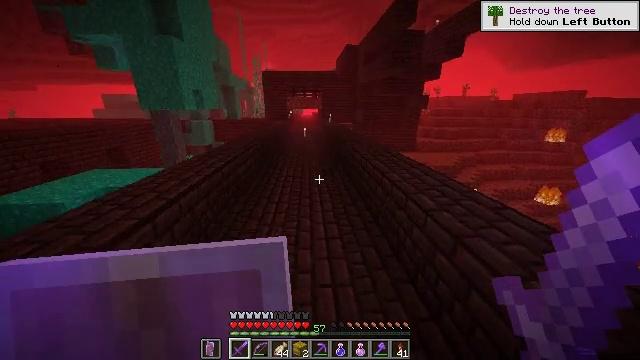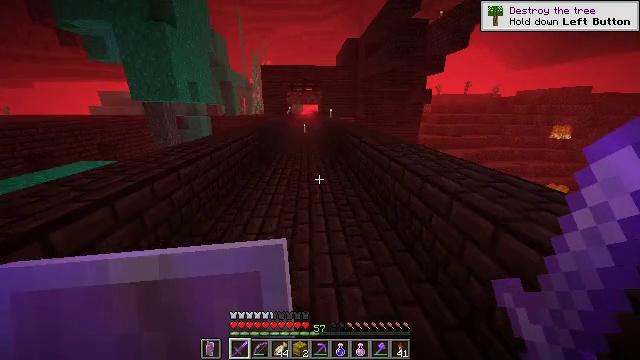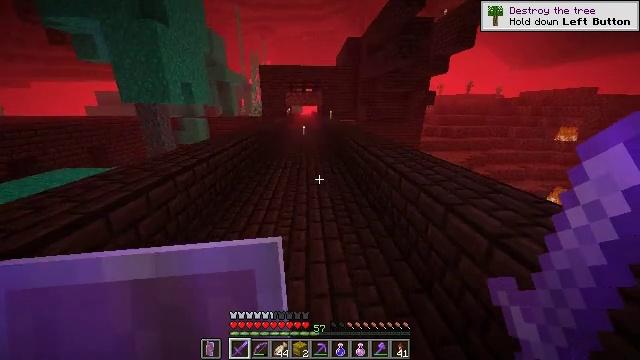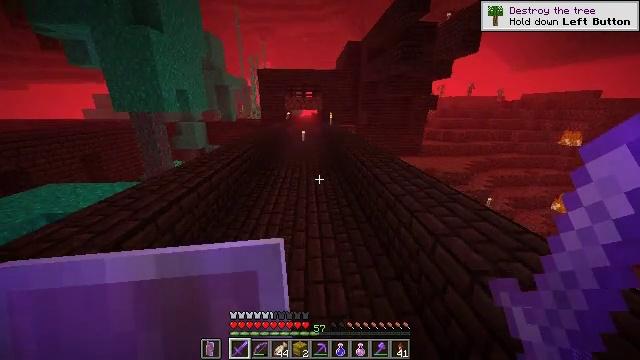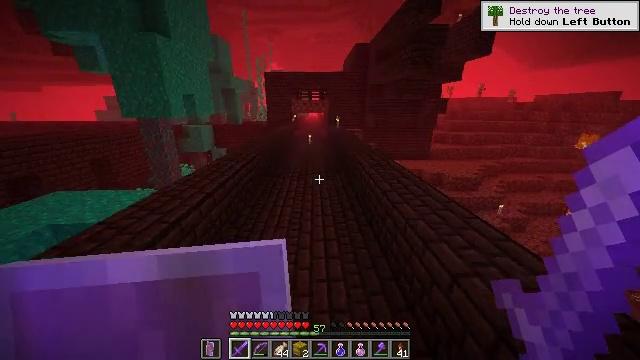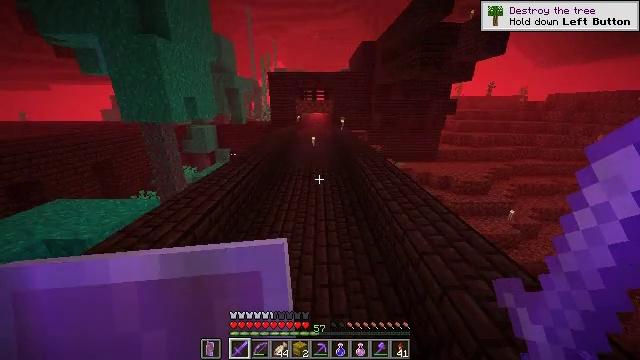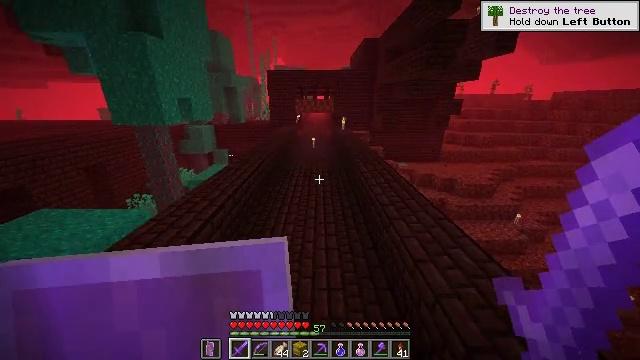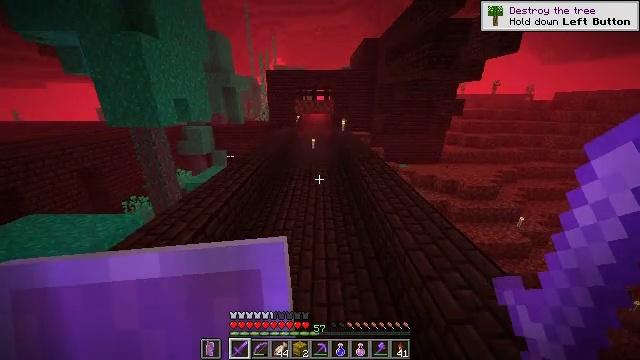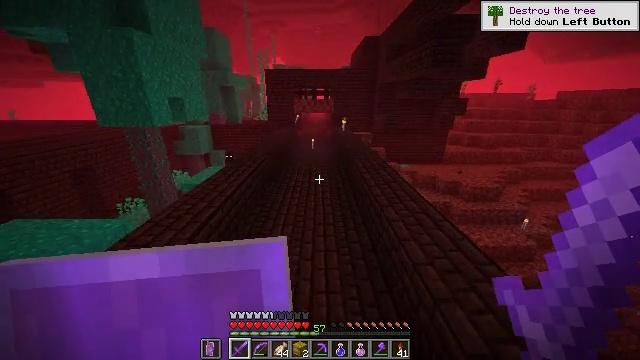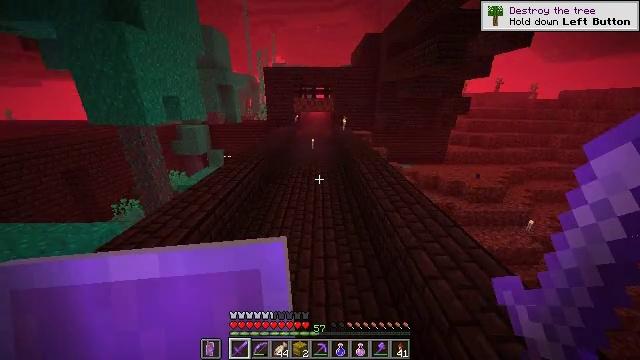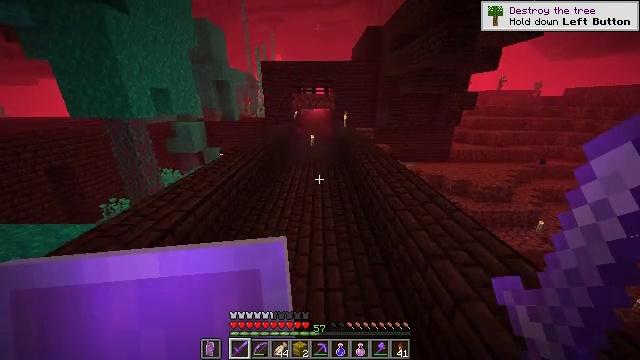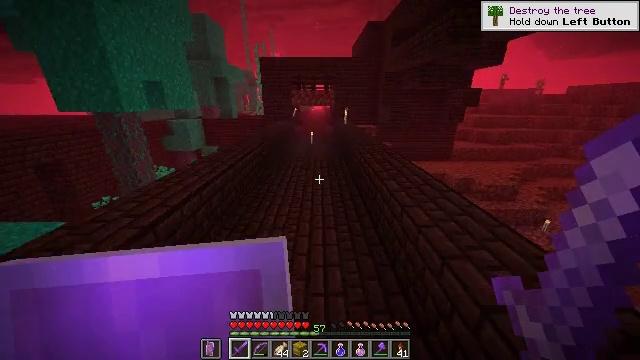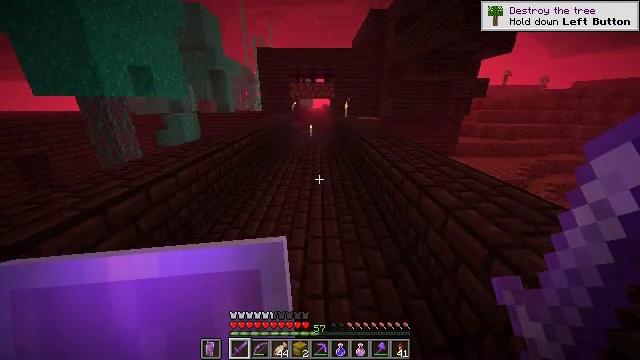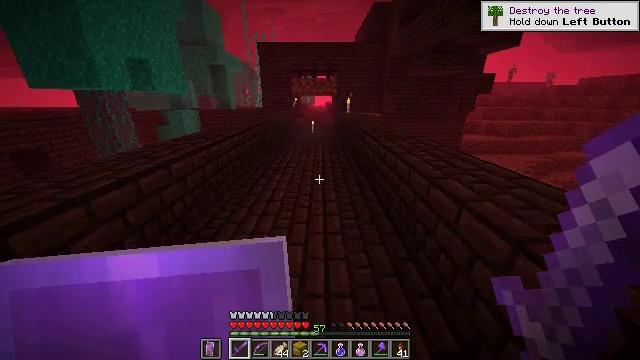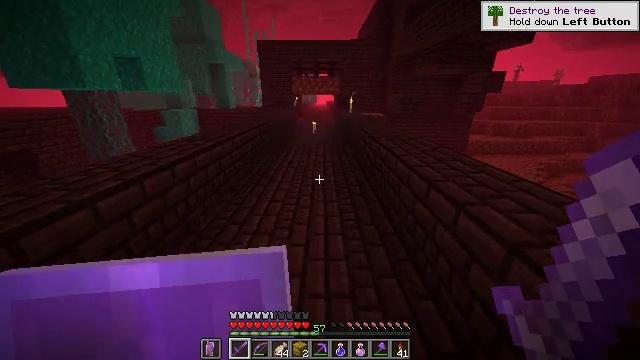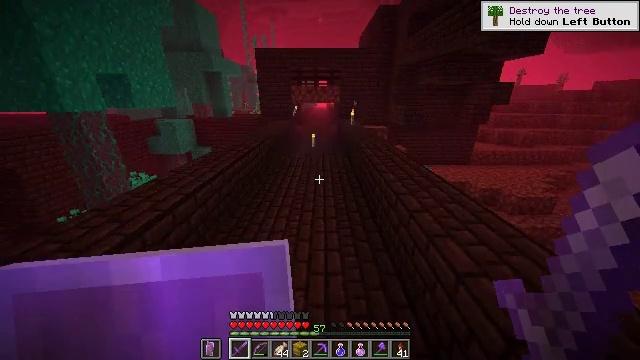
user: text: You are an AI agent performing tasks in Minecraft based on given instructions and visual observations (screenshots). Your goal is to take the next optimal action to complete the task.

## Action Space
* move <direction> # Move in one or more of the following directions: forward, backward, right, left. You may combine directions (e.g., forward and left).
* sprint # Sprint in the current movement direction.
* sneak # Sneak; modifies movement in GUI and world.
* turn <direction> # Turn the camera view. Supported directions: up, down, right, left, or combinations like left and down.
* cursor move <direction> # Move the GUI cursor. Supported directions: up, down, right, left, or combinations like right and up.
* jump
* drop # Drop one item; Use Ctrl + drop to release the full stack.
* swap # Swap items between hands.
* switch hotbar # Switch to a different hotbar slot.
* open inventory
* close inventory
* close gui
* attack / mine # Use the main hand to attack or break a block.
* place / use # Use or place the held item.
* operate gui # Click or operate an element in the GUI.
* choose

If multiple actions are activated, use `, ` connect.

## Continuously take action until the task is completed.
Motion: motion action
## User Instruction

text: Collect warped wart block.
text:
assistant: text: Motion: move forward, sprint, jump
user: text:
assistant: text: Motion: move forward, sprint, jump
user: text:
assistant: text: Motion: move forward, sprint, jump
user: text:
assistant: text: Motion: move forward, sprint, turn left, jump
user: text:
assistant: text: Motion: move forward, sprint, turn left, jump
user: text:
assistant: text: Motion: move forward, sprint, jump
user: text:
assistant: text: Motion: move forward, sprint, jump
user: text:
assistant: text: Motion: move forward, sprint, jump
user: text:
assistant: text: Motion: move forward, sprint, jump
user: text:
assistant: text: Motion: move forward, sprint, jump
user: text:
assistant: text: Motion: move forward, sprint, jump
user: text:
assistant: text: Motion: move forward, sprint, jump
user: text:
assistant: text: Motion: move forward, sprint, jump
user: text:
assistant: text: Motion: move forward, sprint, jump
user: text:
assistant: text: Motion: move forward, sprint, jump
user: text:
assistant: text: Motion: move forward, sprint, jump
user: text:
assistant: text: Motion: move forward, sprint
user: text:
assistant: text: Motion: move forward, sprint
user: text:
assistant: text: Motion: move forward, sprint
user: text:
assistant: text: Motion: move forward, sprint, jump
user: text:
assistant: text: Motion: move forward, sprint, jump
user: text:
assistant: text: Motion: move forward, sprint, jump
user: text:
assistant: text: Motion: move forward, sprint
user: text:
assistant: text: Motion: move forward, sprint
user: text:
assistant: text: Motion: move forward, sprint
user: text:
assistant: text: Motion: move forward, sprint
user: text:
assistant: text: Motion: move forward, sprint
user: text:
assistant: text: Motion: move forward, sprint, jump
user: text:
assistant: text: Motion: move forward, sprint, jump
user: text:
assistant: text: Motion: move forward, sprint, jump